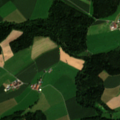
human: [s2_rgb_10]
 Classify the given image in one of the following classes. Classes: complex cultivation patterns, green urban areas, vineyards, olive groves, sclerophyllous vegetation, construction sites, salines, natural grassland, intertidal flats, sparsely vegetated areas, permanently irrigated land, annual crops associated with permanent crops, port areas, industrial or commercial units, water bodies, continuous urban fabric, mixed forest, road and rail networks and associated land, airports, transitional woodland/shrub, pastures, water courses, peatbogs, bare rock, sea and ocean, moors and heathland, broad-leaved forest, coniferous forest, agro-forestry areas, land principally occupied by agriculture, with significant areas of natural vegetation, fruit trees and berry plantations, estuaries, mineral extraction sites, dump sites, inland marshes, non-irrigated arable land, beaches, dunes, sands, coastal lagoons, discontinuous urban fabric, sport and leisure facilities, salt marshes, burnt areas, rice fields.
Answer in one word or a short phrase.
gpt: non-irrigated arable land, mixed forest